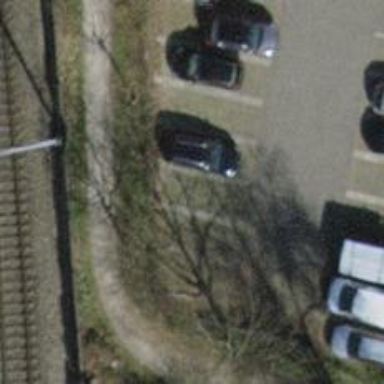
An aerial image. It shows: Road serving as parking aisle.